Question: I am building a reviews microservice for an e-commerce site using react and react-bootstrap, and display 5 reviews before a button to expand the reviews shown. I want, at the bottom of my list of review components within my reviewList component, the edge to be faded until I click the button to display more reviews.
I have an example from Etsy of exactly the way that I would like for it to look.
I've tried a some css and react-bootstrap, but I need only the bottom of the entire reviewList component of reviews components to have the fade.
Here's the example:

You can see the bottom of the last review is faded.
I expect to have the bottom in a state of fade until the expand button is clicked but can only find ways to animate or fade each review component.
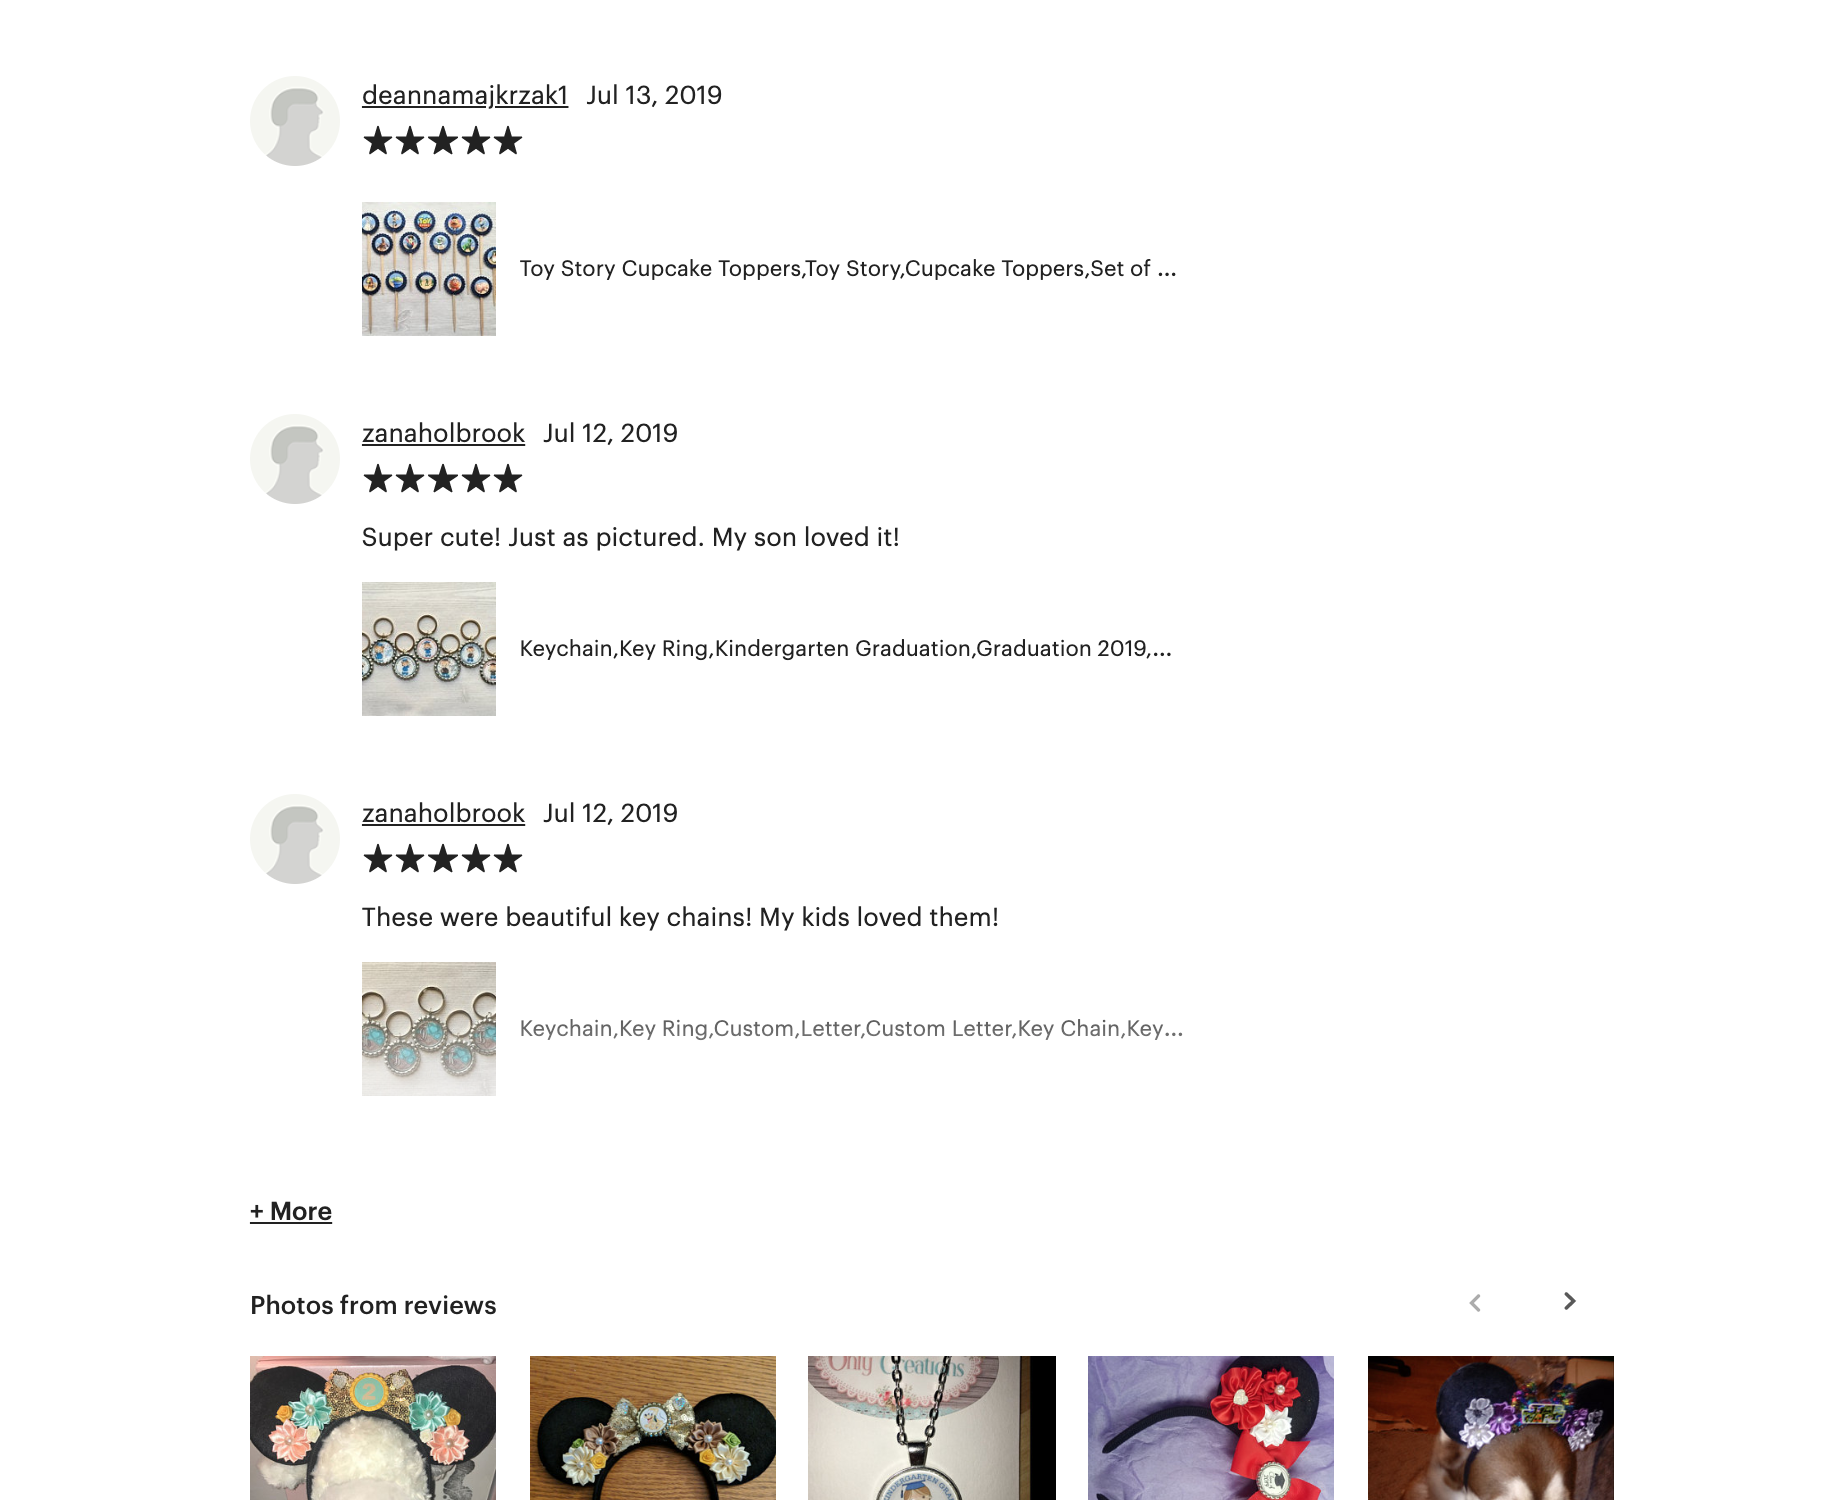
Answer: You need to style the container component so that the bottom edge of the container has a pseudo-element with a transparent to semi-transparent to opaque background. This can be achieved by creating a pseudo-element for the container and setting it's background-image to have a linear-gradient with the opacity coming from rgba colours (the a in rgba is the transparency).
Alternatively, you could make the transparent to opaque background in photoshop and set that as the background image.
'''
<div className="review-list-container">
<ReviewList />
</div>
.review-list-container::after {
content: '';
position: absolute;
display: block;
width: 300px;
height: 100px;
bottom: 50px;
background-image: linear-gradient(to bottom, rgba(255,0,0,0), rgba(255,0,0,1)); /
/*alternatively, create desired gradient effect as a png in photoshop */
}
'''
see here - <URL>